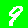
Digit: 9